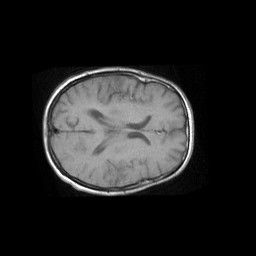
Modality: T1w
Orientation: axial
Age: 61
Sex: male
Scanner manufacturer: philips
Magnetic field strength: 1.5 T
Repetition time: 0.55 s
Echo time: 0.015 s